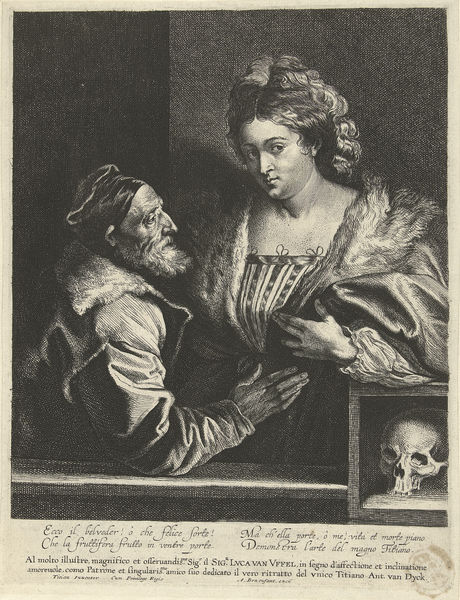
Titel: Titiaan en zijn maitresse
Künstler: Anthony van Dyck
Standort: Amsterdam
Institution: Rijksmuseum
Schlagwörter: hands, hat, black, collar, dress, hair, nose, old, portrait, woman, hand, sad, frau, man, ear, young, death, eyes, black and white, bodice, cap, chin, coat, fur, mouth, pelz, beard, old man, curls, jacket, writing, curl, satin, italy, mann, beauty, box, bart, fingers, breasts, doctor, stripe, ribbons, skeleton, mantel, schädel, skull, text, prostitute, scull, married, bosom, touch, european, wealthy, brust, mütze, brows, boobs, article, unterschrift, physician, busen, beuty, beseech, examination, scandelous, scul